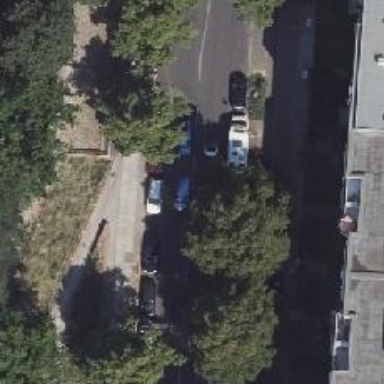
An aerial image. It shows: Unmarked crossing on footway.